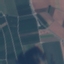
Land use / land cover class: PermanentCrop